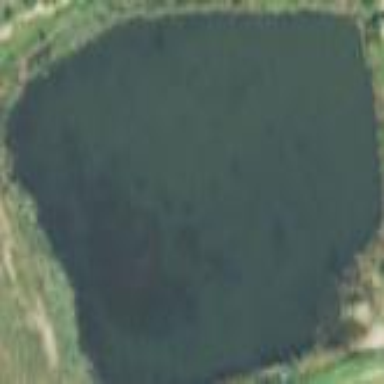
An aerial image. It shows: Peaceful pond surrounded by nature.